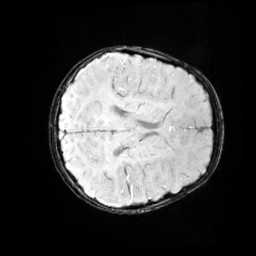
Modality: SWI
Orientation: axial
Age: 10
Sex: female
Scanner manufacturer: siemens
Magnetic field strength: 3 T
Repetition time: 0.027 s
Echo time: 0.02 s